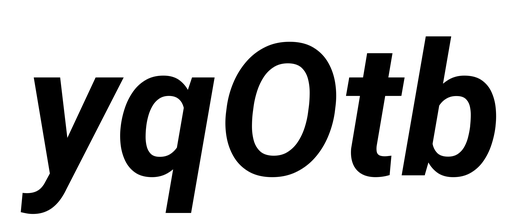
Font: Roboto-Italic_Bold_Italic